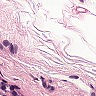
Metastatic tissue present: no